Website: apple
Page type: customer-info-address
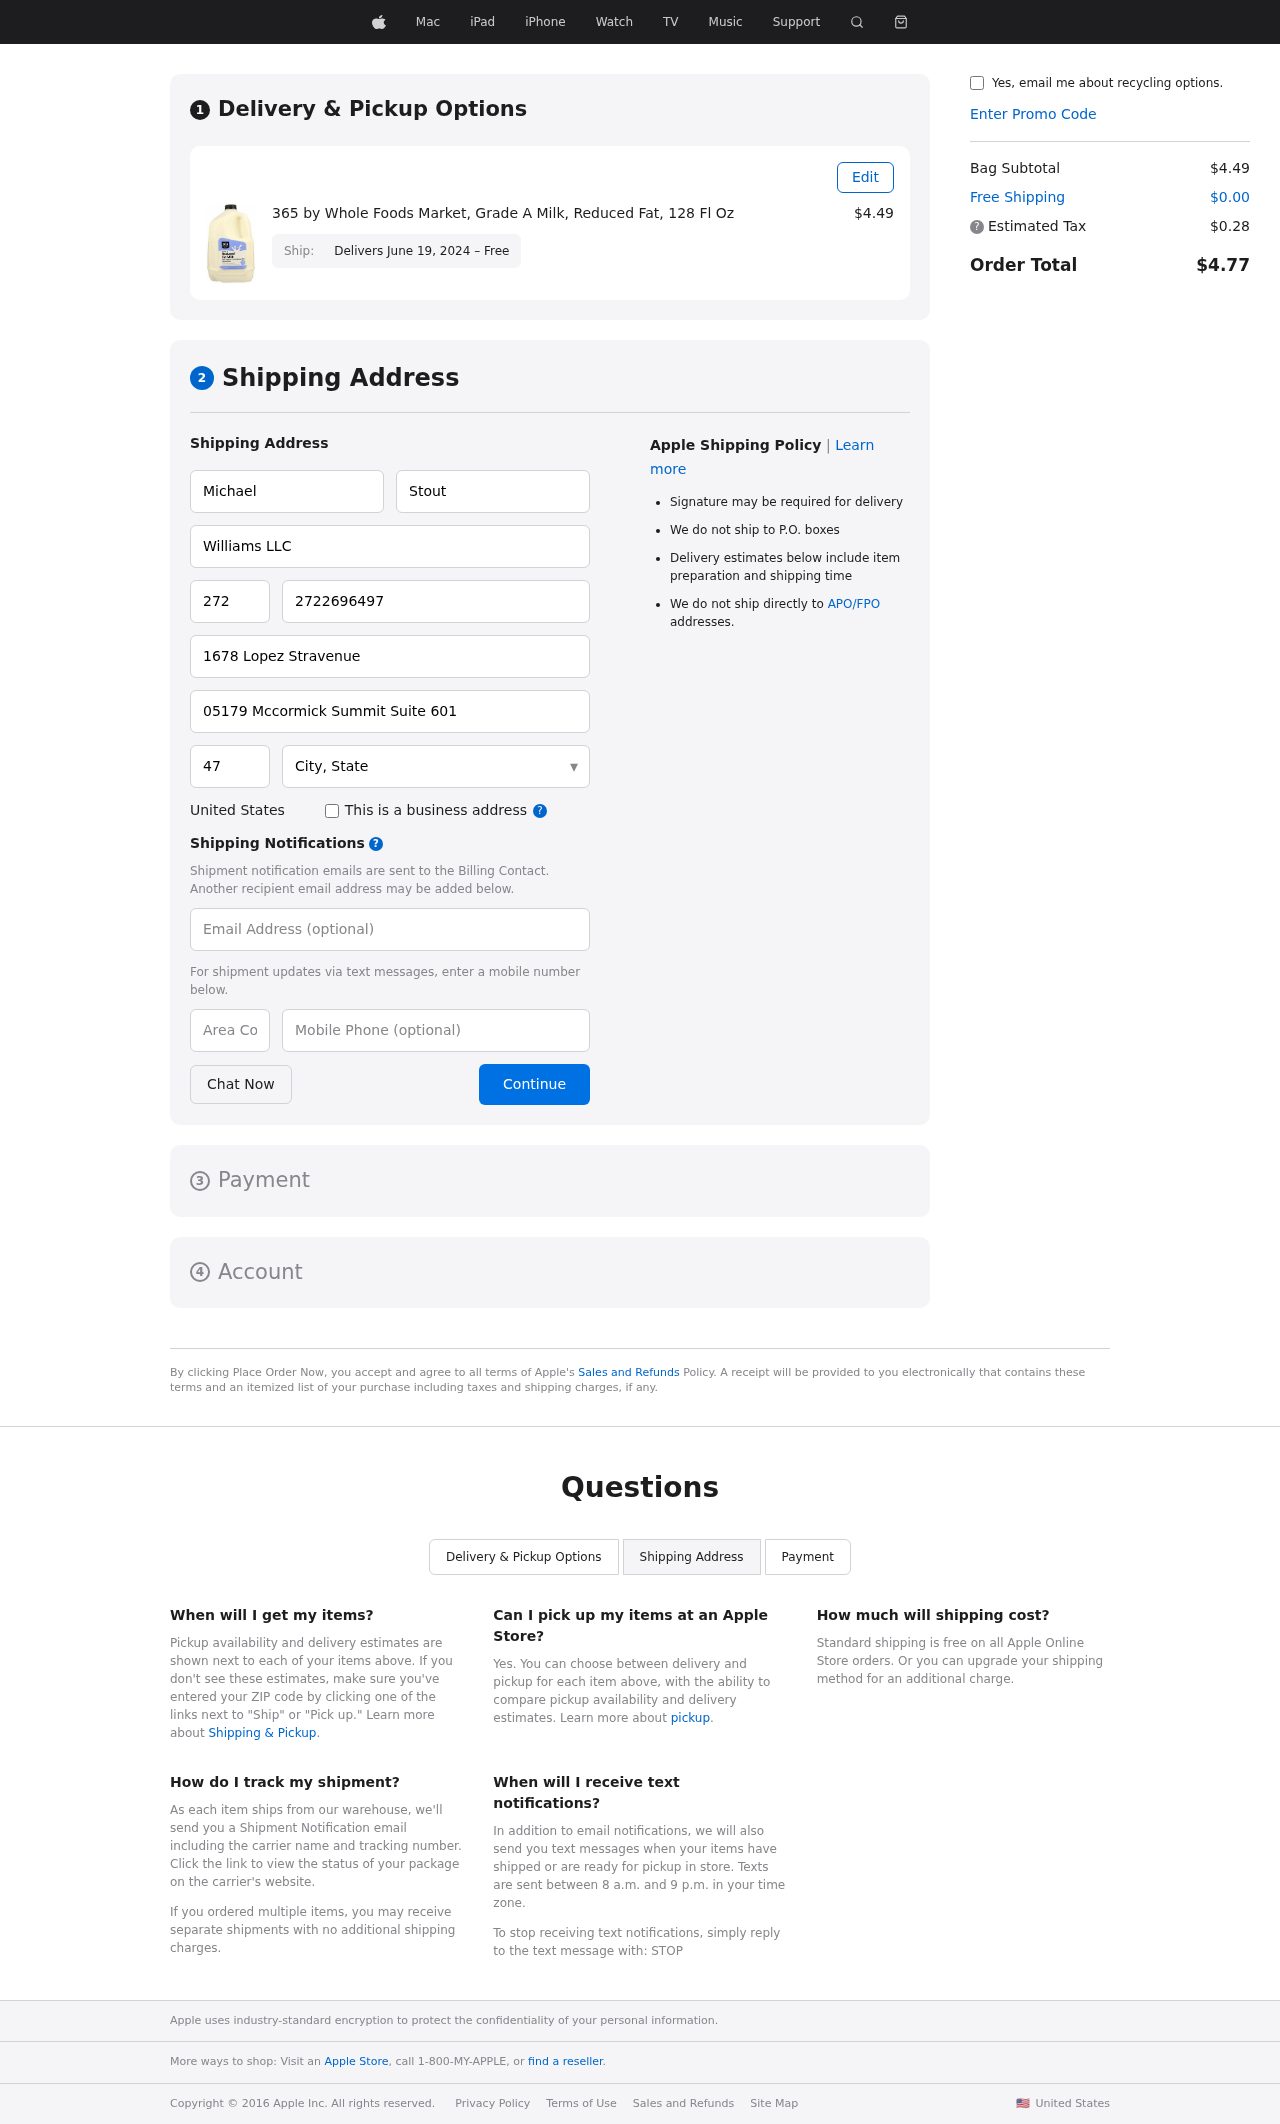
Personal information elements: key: PII_CITY_STATE
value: Jefferyside, VA
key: PII_COMPANY
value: Williams LLC
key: PII_COUNTRY
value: United States
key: PII_EMAIL
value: mstout@yahoo.com
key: PII_FIRSTNAME
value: Michael
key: PII_LASTNAME
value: Stout
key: PII_PHONE
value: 2722696497
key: PII_PHONE_AREA
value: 272
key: PII_POSTCODE
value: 47622
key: PII_STREET
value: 1678 Lopez Stravenue
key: PII_STREET2
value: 05179 Mccormick Summit Suite 601
Product elements: key: PRODUCT1_NAME
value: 365 by Whole Foods Market, Grade A Milk, Reduced Fat, 128 Fl Oz
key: PRODUCT1_PRICE
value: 4.49
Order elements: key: ORDER_DELIVERY_DATE
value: Delivers June 19, 2024 – Free
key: ORDER_SUBTOTAL
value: $4.49
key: ORDER_SHIPPING_COST
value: $0.00
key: ORDER_TAX
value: $0.28
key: ORDER_TOTAL
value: $4.77